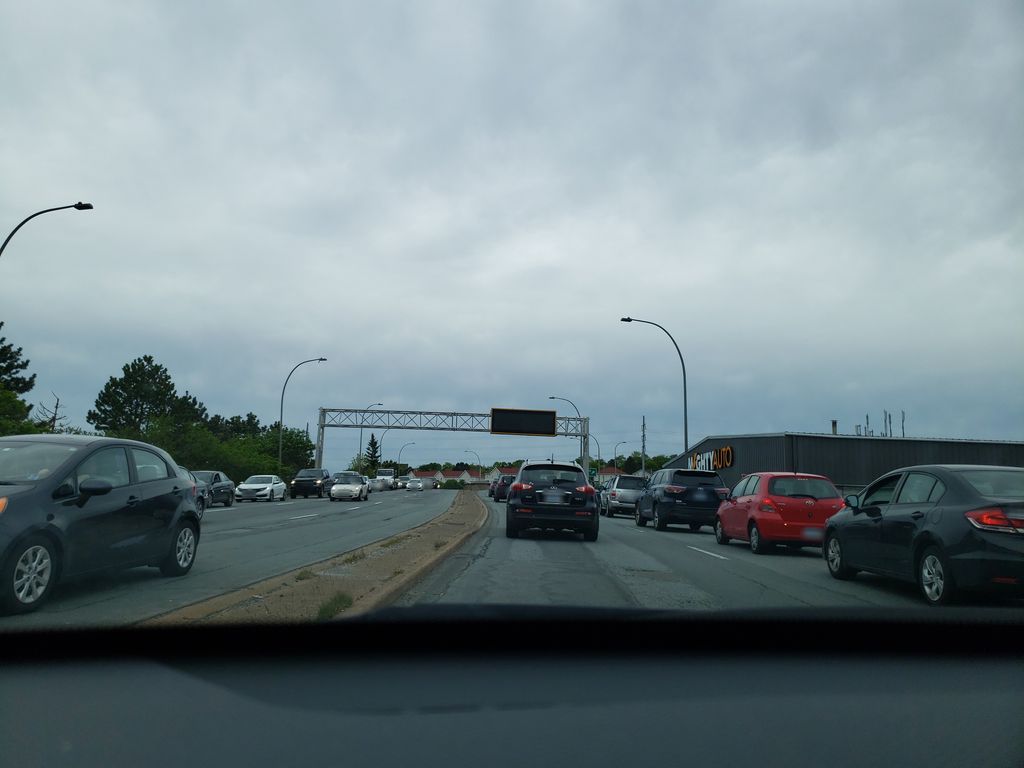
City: halifax